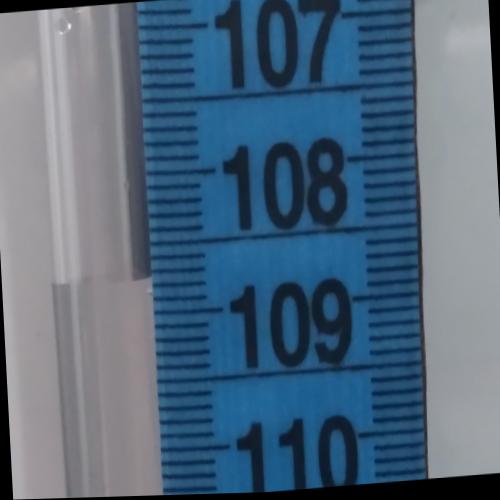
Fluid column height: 108.7 cm